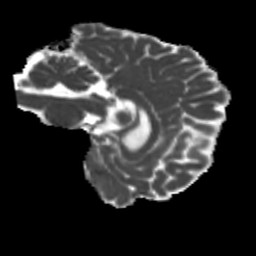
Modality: MD
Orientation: sagittal
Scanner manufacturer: siemens
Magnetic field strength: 3 T
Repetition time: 4 s
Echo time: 0.0594 s